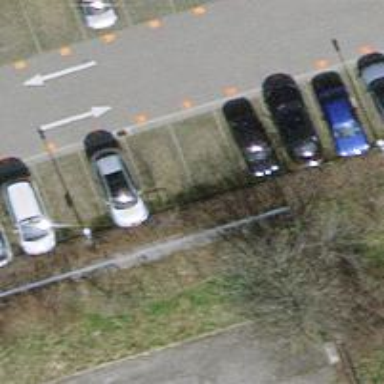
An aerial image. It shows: Car-sharing service available at this location.